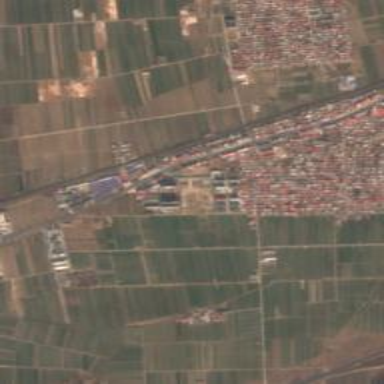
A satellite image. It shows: Ethnic township within town.